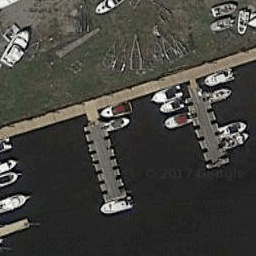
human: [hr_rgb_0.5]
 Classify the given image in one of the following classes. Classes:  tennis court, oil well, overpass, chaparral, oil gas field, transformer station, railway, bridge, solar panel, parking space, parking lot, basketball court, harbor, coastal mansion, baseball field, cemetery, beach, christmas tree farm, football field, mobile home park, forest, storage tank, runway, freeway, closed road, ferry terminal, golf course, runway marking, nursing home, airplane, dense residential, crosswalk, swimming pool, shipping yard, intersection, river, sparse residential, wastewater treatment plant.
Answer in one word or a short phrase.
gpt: harbor